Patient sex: M
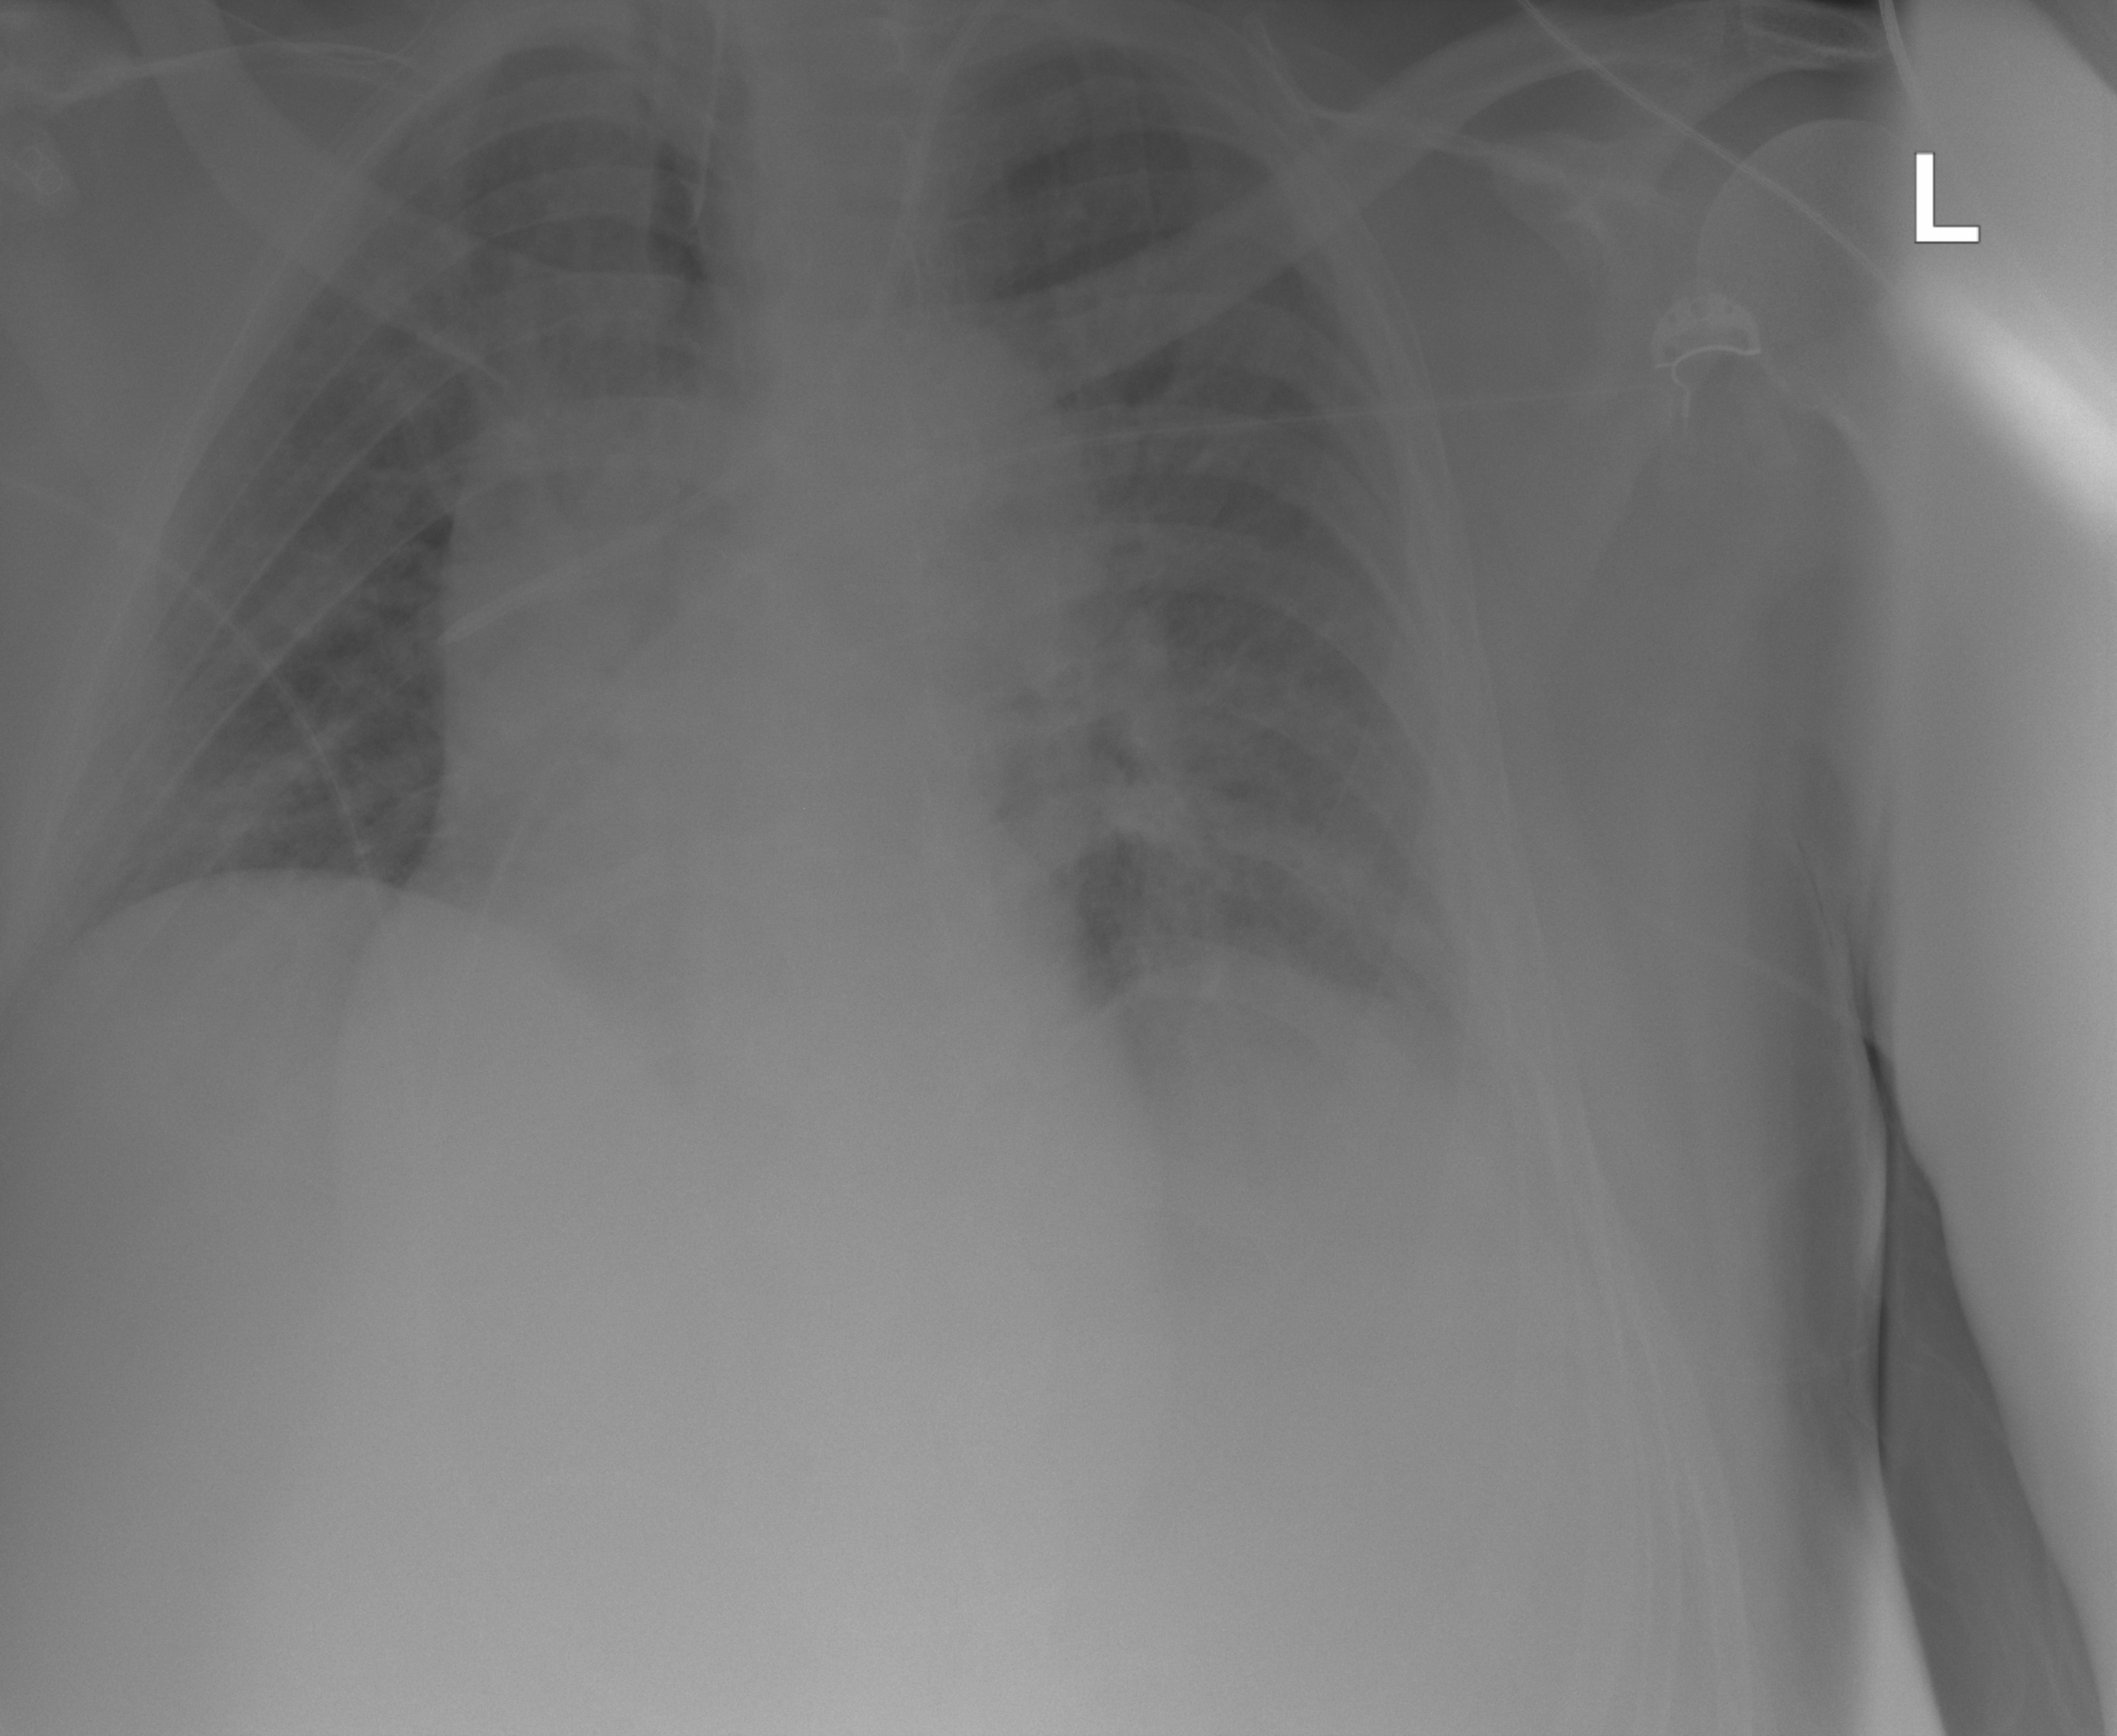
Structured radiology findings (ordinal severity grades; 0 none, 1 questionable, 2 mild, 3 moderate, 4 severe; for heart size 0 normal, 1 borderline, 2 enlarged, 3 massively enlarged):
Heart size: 1
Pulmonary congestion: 0
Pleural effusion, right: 0
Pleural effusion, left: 2
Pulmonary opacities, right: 0
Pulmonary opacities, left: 2
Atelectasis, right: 0
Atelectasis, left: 2